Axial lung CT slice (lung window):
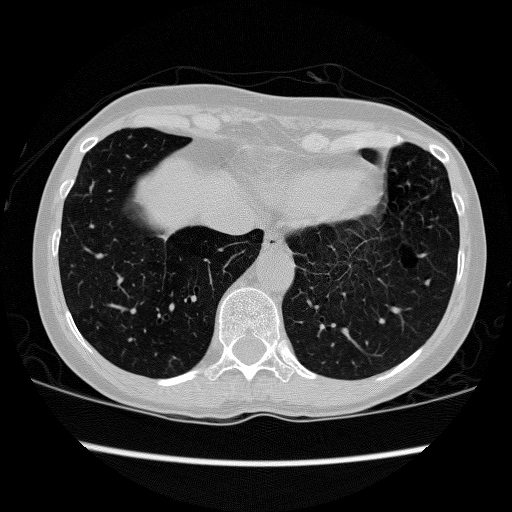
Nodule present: no